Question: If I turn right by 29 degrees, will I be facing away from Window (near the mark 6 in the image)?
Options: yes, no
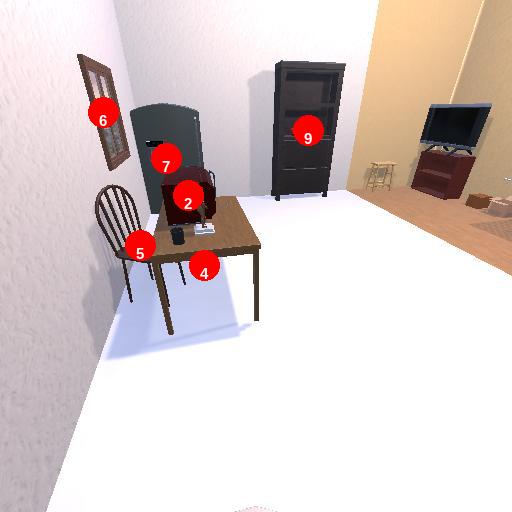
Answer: yes